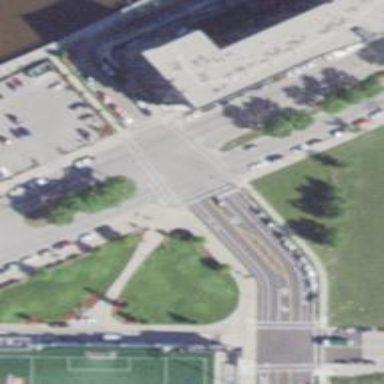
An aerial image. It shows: Secondary road with separate sidewalks.